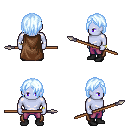
a pixel art fantasy rpg character, male body template, dark elf, purple skin, brown cape, magenta pants, white cyan bangs hairstyle, bracelets, black shoes, spear, four views (front, back, left, right), 2x2 character sprite sheet, small pixel art, hard edges, no anti-aliasing